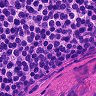
Metastatic tissue present: no